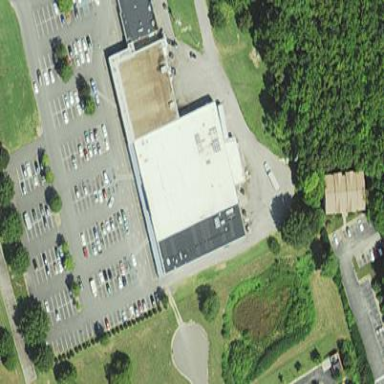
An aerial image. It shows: Retail building.